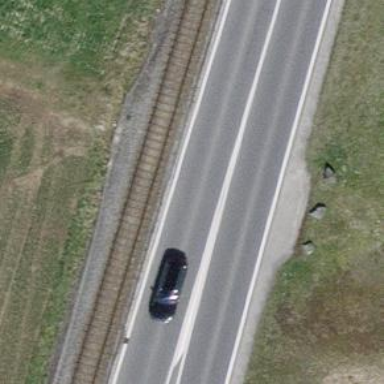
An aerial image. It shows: Primary road with asphalt surface.